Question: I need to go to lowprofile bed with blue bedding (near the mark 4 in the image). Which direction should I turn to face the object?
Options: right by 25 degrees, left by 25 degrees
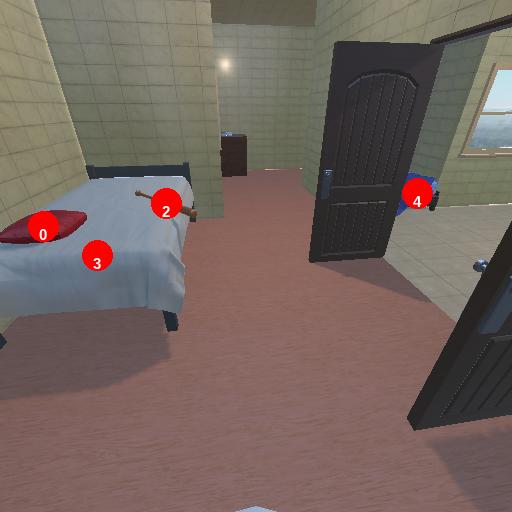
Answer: right by 25 degrees